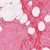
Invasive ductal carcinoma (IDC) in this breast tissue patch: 0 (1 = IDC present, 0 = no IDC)